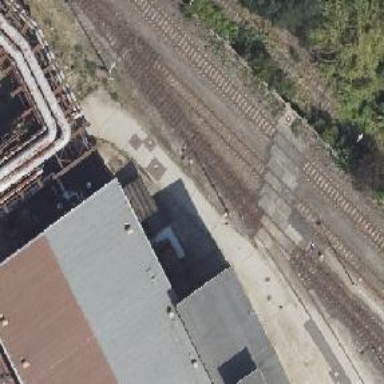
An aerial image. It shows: Railway switch.